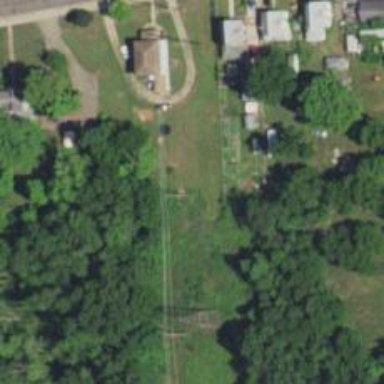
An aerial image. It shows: Power pole.